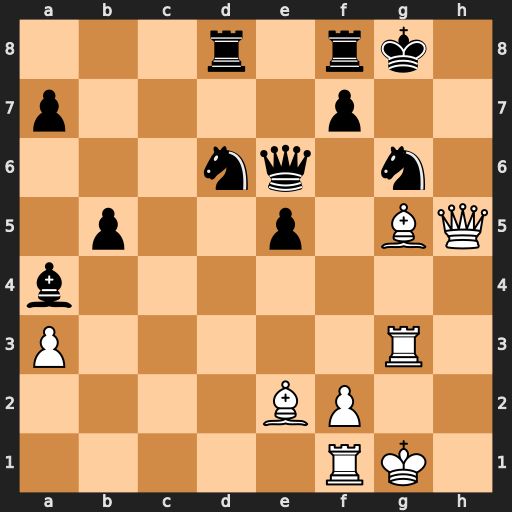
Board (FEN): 3r1rk1/p4p2/3nq1n1/1p2p1BQ/b7/P5R1/4BP2/5RK1
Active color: w
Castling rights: -
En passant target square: -
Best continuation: Rh3 Qxh3 Qxh3